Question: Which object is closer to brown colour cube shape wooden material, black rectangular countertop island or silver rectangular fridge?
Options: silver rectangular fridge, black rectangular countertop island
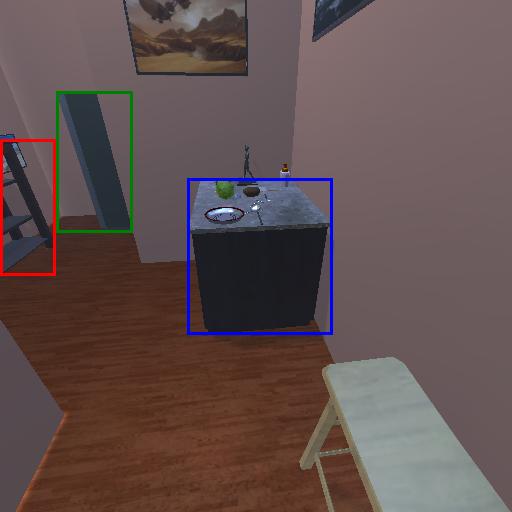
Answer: silver rectangular fridge